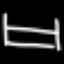
Label: bed